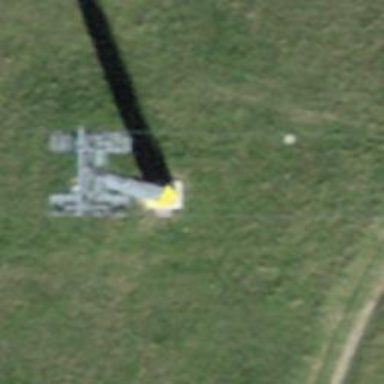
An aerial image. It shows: Pylon used for aerialway.